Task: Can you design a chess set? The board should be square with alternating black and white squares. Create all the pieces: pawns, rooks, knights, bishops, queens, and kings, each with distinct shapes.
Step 1825:
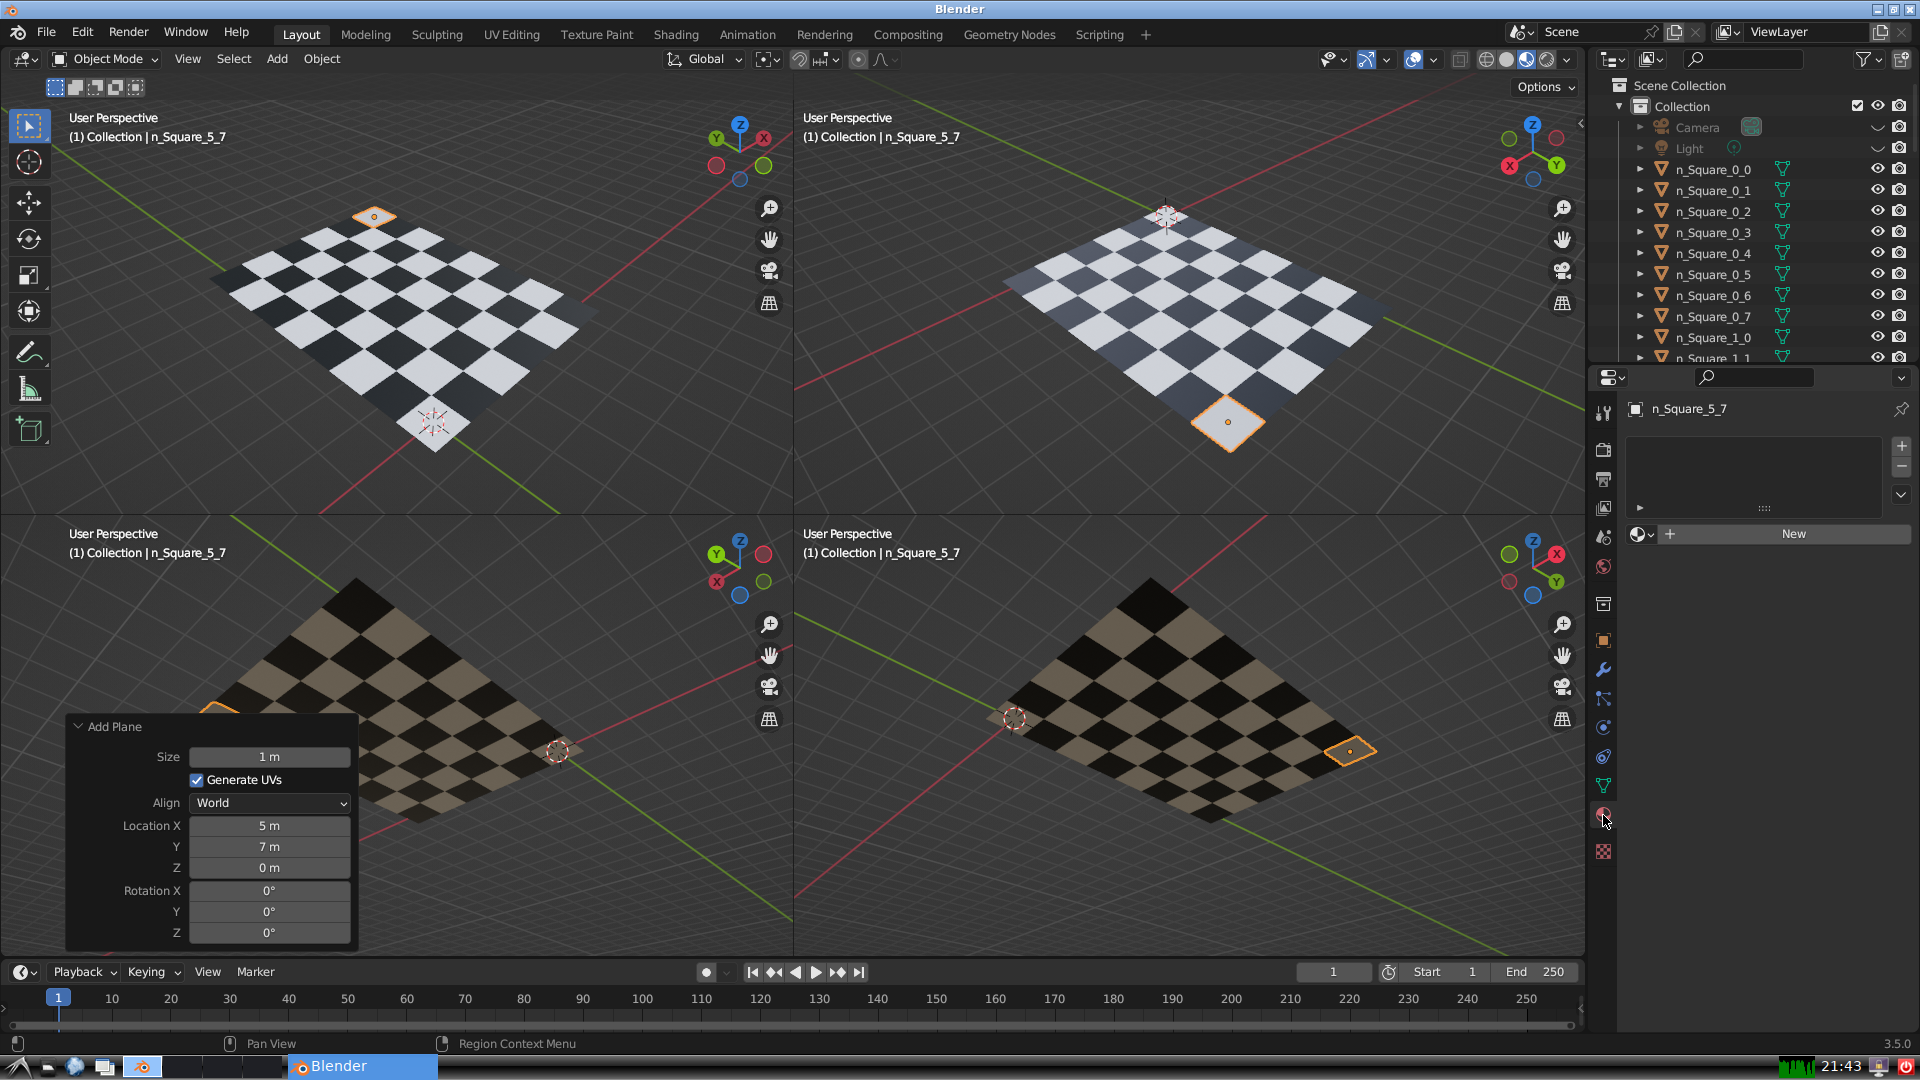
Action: {"mouse_move": [1636, 534]}